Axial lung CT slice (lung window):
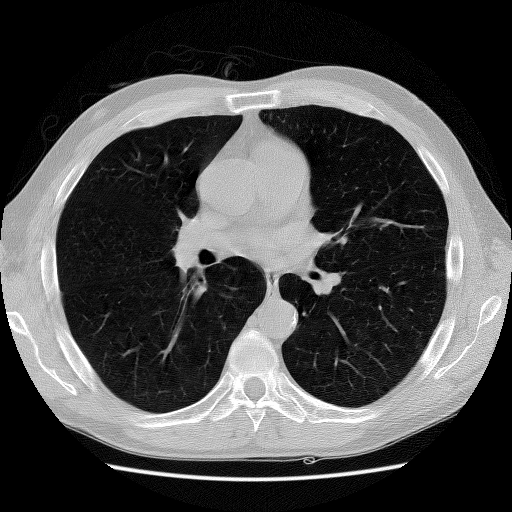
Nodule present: no